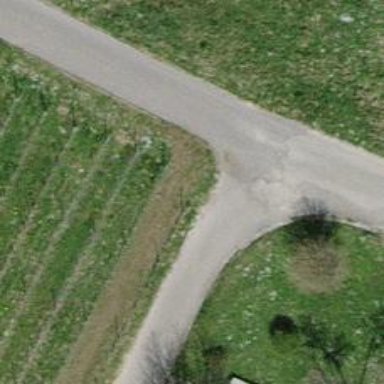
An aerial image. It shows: Unclassified road with asphalt surface.